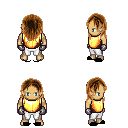
a pixel art fantasy rpg character, male body template, human, tanned skin, gold chest armor, white pants, brown long hairstyle, metal gloves, black slippers, four views (front, back, left, right), 2x2 character sprite sheet, small pixel art, hard edges, no anti-aliasing